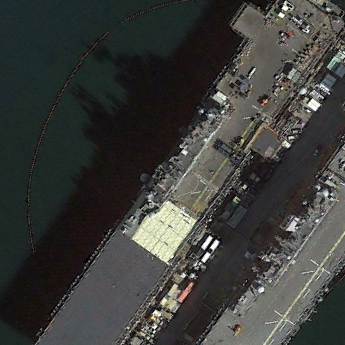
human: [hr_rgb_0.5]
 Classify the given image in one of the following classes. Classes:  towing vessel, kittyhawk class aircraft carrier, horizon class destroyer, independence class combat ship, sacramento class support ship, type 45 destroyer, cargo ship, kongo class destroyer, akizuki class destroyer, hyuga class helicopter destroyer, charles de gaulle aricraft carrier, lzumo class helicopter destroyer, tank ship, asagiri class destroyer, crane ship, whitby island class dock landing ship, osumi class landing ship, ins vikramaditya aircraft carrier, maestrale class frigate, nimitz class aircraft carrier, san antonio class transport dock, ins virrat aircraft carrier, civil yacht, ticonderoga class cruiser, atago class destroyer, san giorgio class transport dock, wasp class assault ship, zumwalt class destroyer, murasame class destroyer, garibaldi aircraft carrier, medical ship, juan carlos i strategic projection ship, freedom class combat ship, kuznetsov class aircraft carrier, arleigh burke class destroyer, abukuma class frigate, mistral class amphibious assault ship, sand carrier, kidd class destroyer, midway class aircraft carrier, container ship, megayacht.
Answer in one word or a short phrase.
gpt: Wasp class assault ship